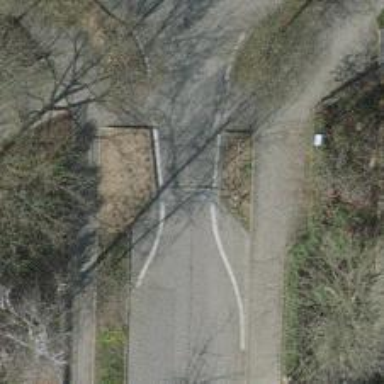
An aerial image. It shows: Bump for traffic calming.